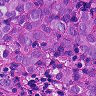
Metastatic tissue present: yes